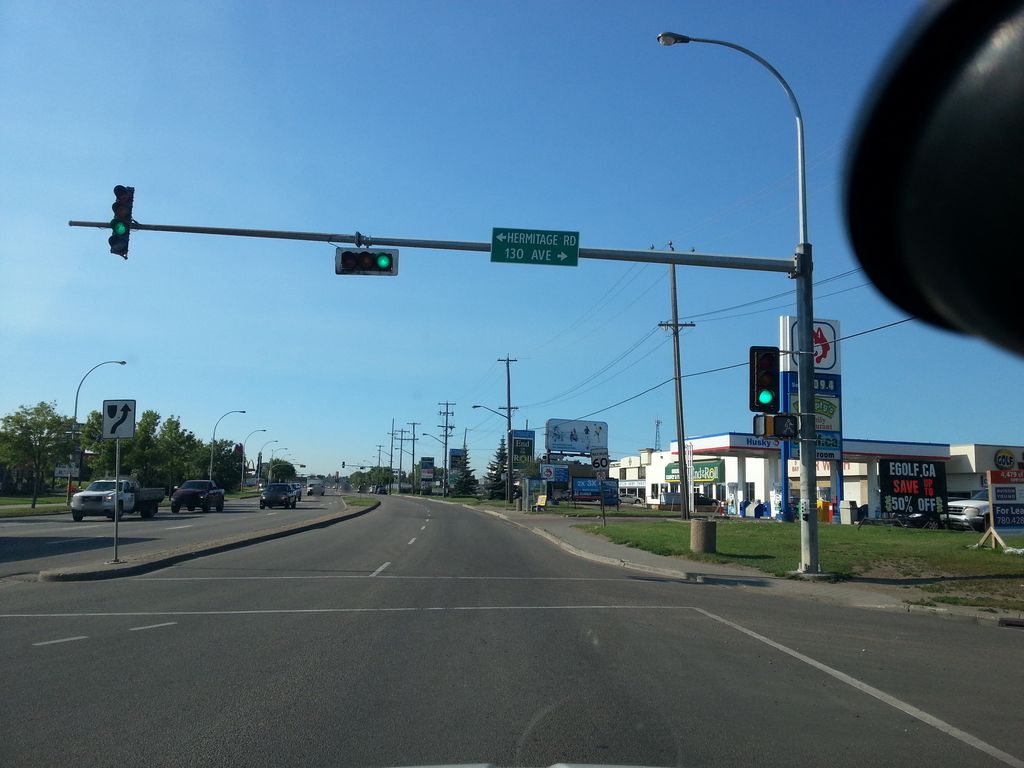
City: edmonton